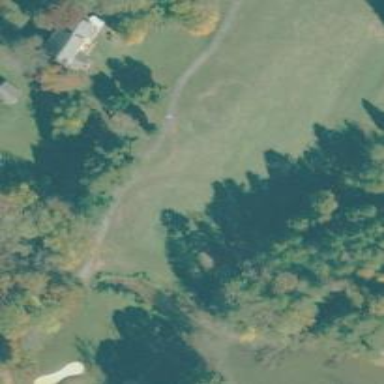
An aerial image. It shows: Golf hole.